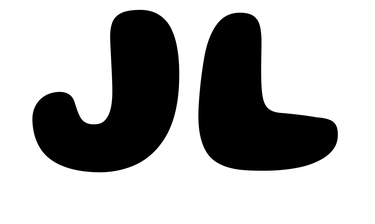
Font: Gluten_Bold